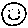
Label: smiley face